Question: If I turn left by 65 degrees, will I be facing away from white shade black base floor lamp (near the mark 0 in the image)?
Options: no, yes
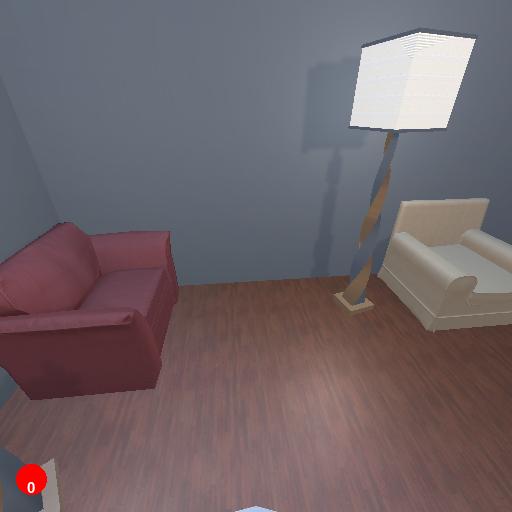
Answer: no